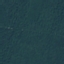
Land use / land cover class: Forest